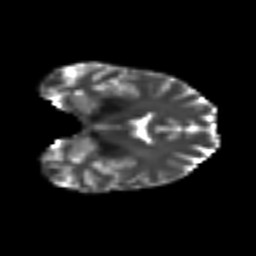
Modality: T2w
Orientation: coronal
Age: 29
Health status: ill
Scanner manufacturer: philips
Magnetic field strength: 3 T
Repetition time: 9 s
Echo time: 0.127 s